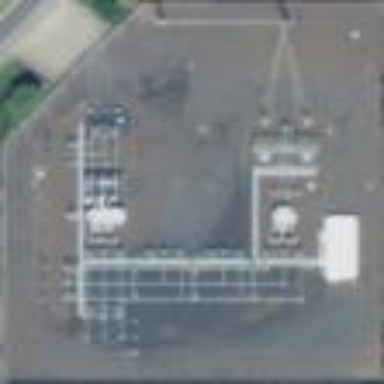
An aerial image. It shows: Power substation surrounded by fence.